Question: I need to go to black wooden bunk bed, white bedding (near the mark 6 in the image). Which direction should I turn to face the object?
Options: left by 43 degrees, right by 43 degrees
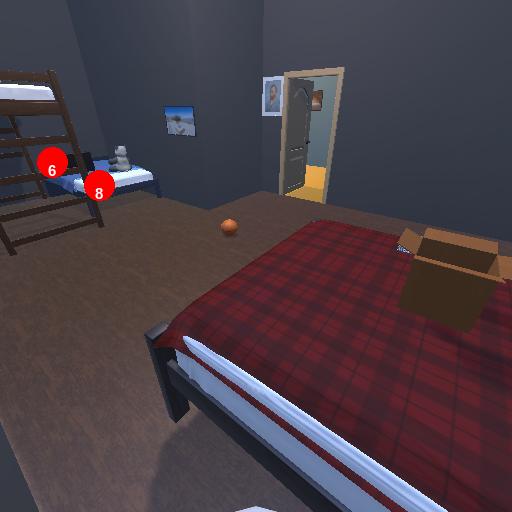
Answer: left by 43 degrees